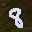
Label: 8